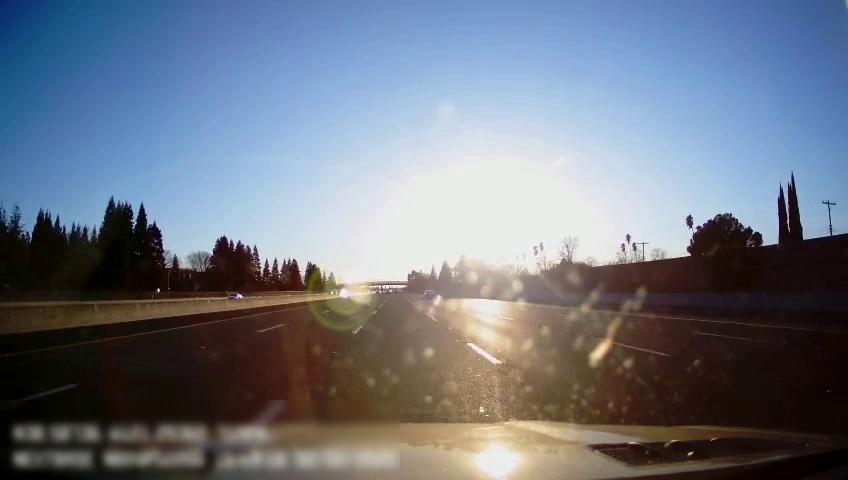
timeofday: Day
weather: Sunny
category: Drivable Space
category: Vehicles | Car
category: Vehicles | Car
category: Lanes | Alternate Lane
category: Lanes | Alternate Lane
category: Lanes | Current Lane
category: Lanes | Current Lane
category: Lanes | Alternate Lane
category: Lanes | Alternate Lane
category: Lanes | Alternate Lane